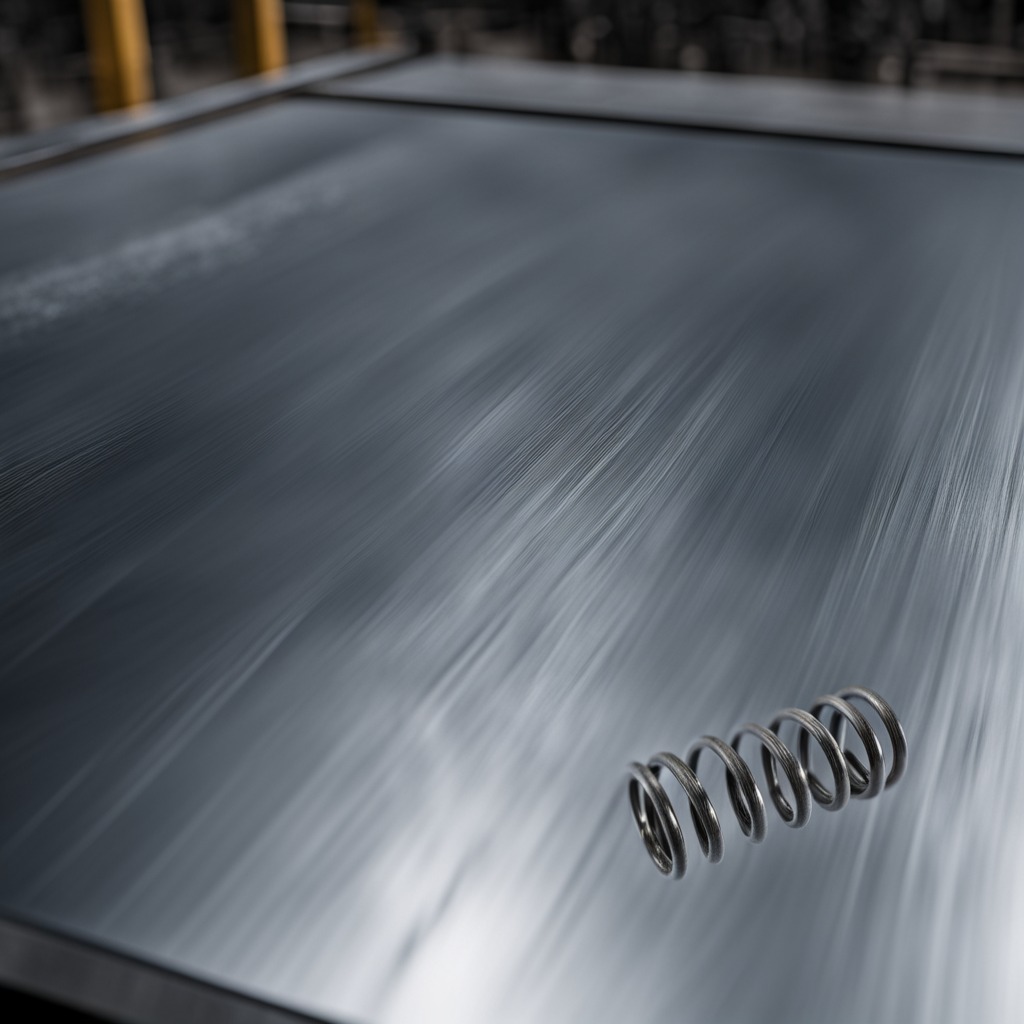
A coiled metal spring is lying on the cold steel table in a mining workshop.